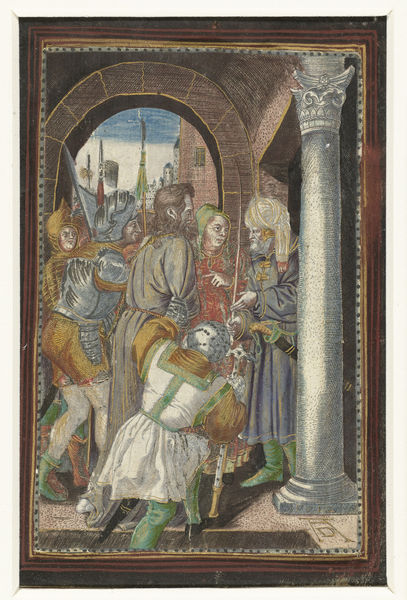
Titel: Christus voor Pilatus
Künstler: Albrecht Dürer
Standort: Amsterdam
Institution: Rijksmuseum
Schlagwörter: blau, gemälde, himmel, weiß, grün, menschen, braun, grau, säule, rot, gewand, stoff, bogen, fahnen, soldaten, tor, torbogen, gefangen, schwerter, uniform, soldat, leinwand, helm, ritter, rüstung, römer, jesus, speere, dürer, turban